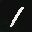
Label: 1